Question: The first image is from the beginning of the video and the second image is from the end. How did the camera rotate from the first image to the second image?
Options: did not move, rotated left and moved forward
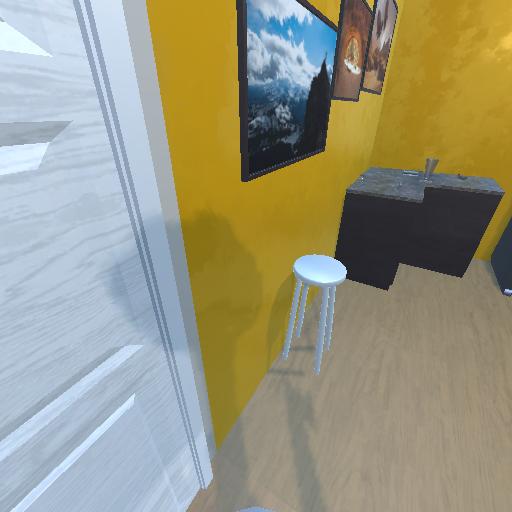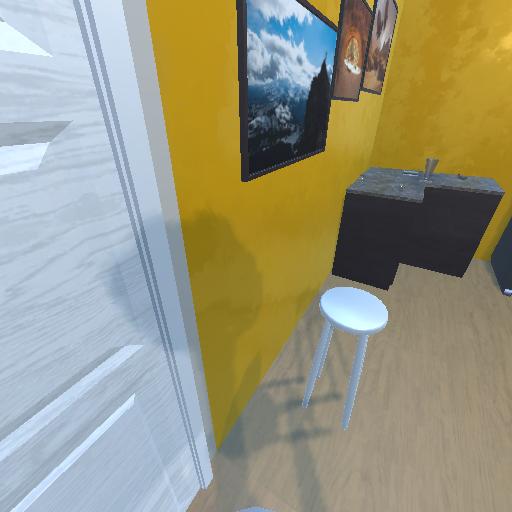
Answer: did not move